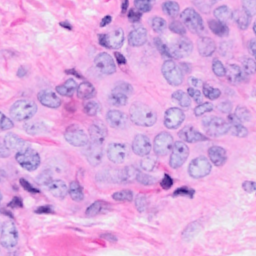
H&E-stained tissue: Breast